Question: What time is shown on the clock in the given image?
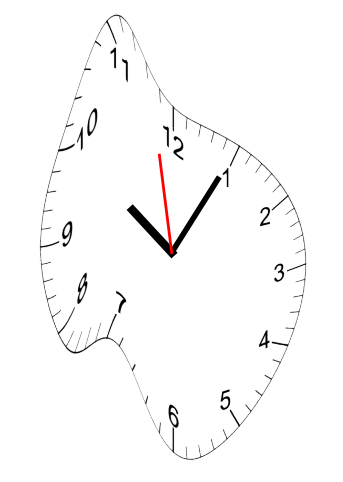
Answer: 10:04:58